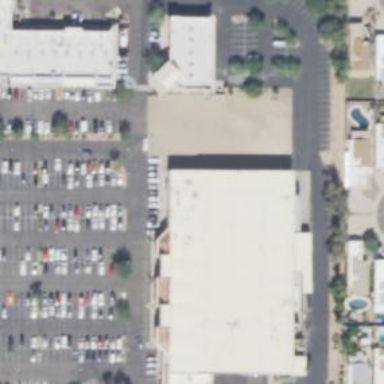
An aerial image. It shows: Supermarket building.